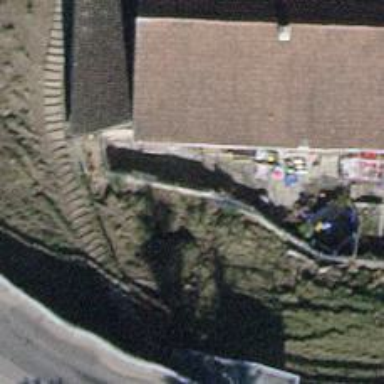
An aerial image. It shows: Retaining wall.